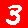
Digit: 3